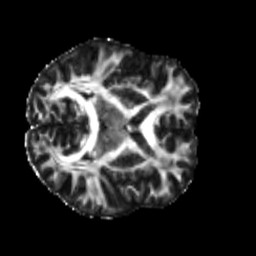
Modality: FA
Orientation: axial
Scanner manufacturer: siemens
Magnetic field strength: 3 T
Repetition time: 4 s
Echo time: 0.0594 s